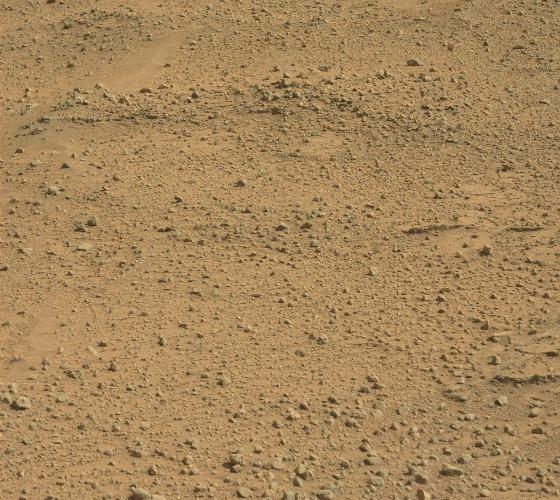
Terrain classes present: Gravel / Sand / Soil